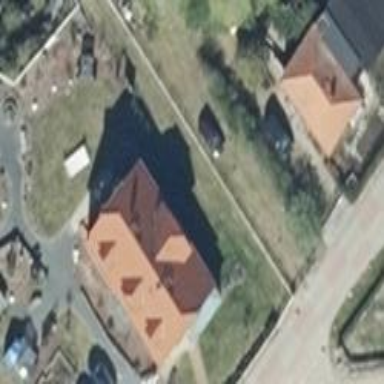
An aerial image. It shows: Red residential building with half-hipped roof oriented along one side.